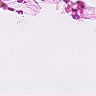
Metastatic tissue present: no